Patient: sex F, age 36
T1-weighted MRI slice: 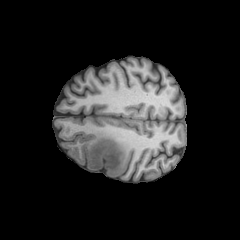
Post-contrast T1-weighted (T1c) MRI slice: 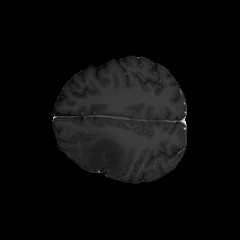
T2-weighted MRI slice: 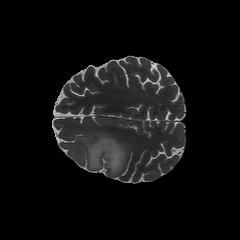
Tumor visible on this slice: yes
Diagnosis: Astrocytoma, IDH-mutant
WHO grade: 3